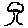
Label: tree